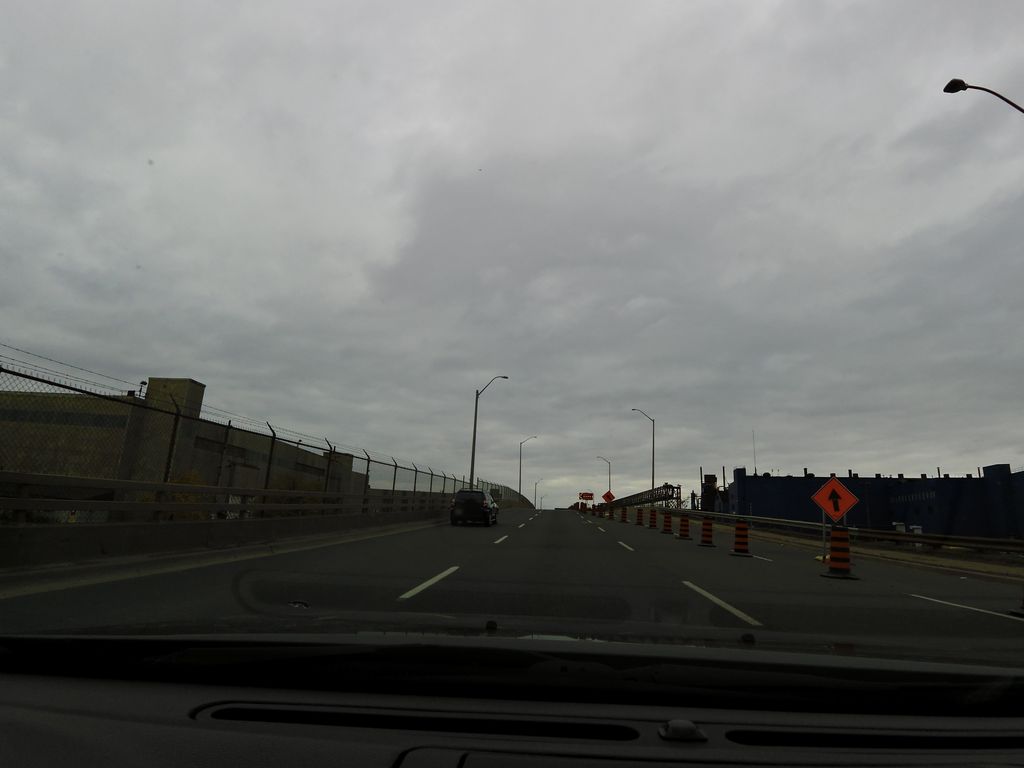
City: hamilton